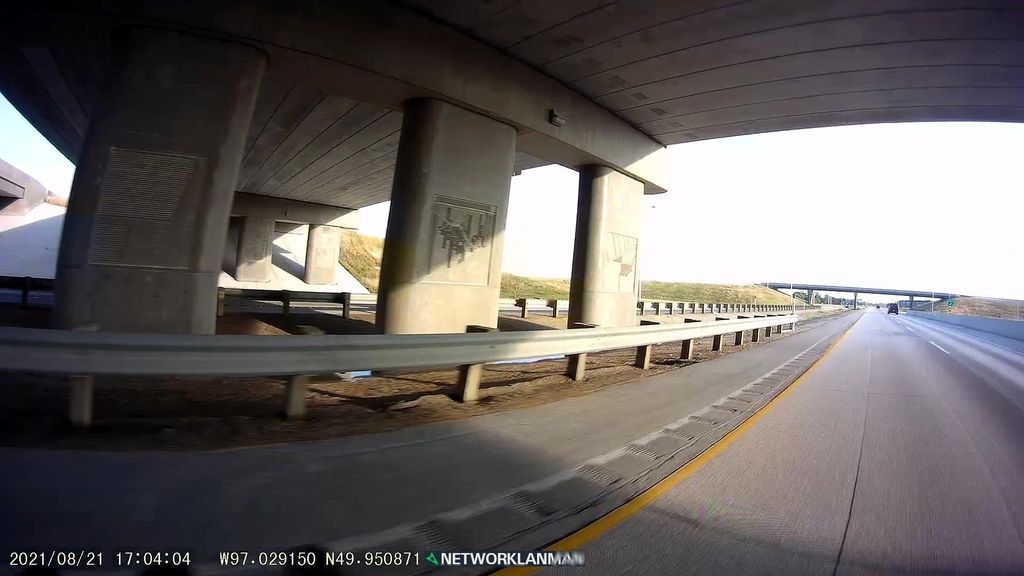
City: winnipeg